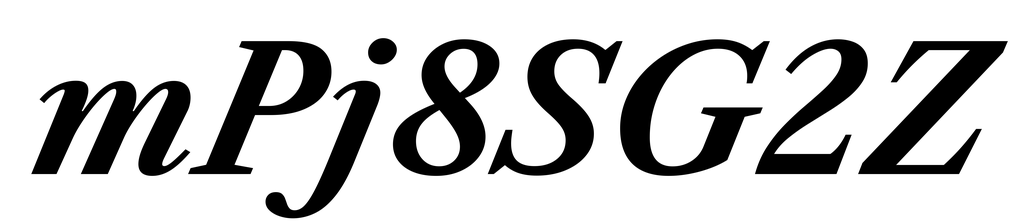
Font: LibreCaslonText-Italic_Bold_Italic